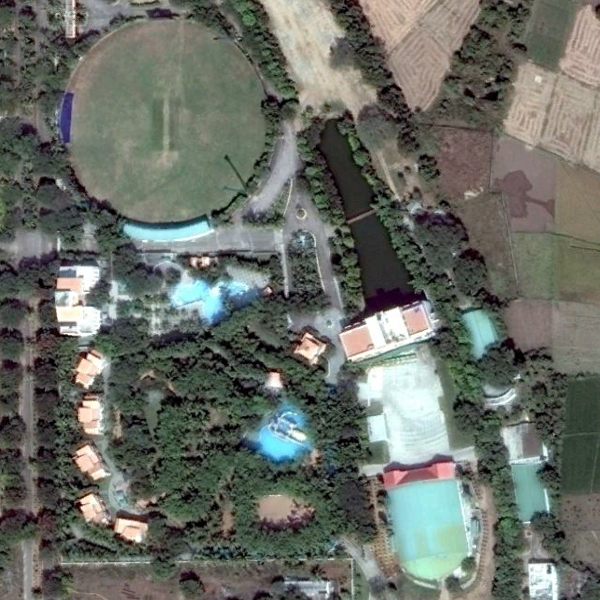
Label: Resort